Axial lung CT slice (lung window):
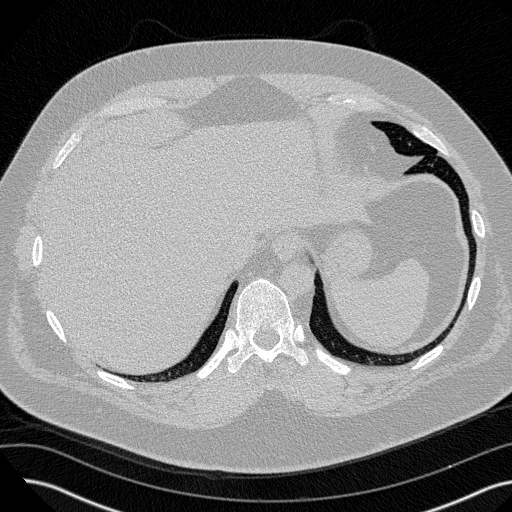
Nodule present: no